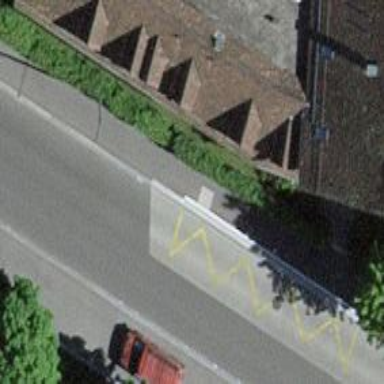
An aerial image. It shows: Platform for public transport. The platform is located by the road.